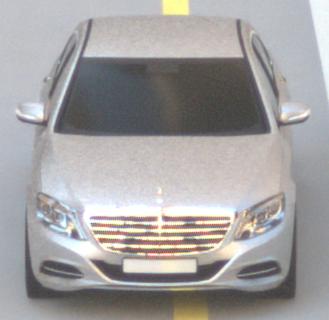
Make: Mercedes-Benz
Model: S 400 HYBRID
Detailed model: S-Class (222) Limousine
Model produced from: 2013/05
Model produced until: 2015/04
Doors: 4
Color: white
Road condition: dry road
Daytime: morning or afternoon
Contrast: low contrast